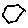
Label: hexagon